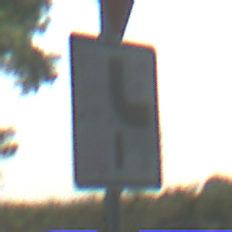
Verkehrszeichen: VerlaufVorfahrtsstrasse10
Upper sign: VorfahrtGewaehren
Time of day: MorningAfternoon
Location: Outdoor (RoadRail)
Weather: Clear
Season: NotSpecified
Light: Natural